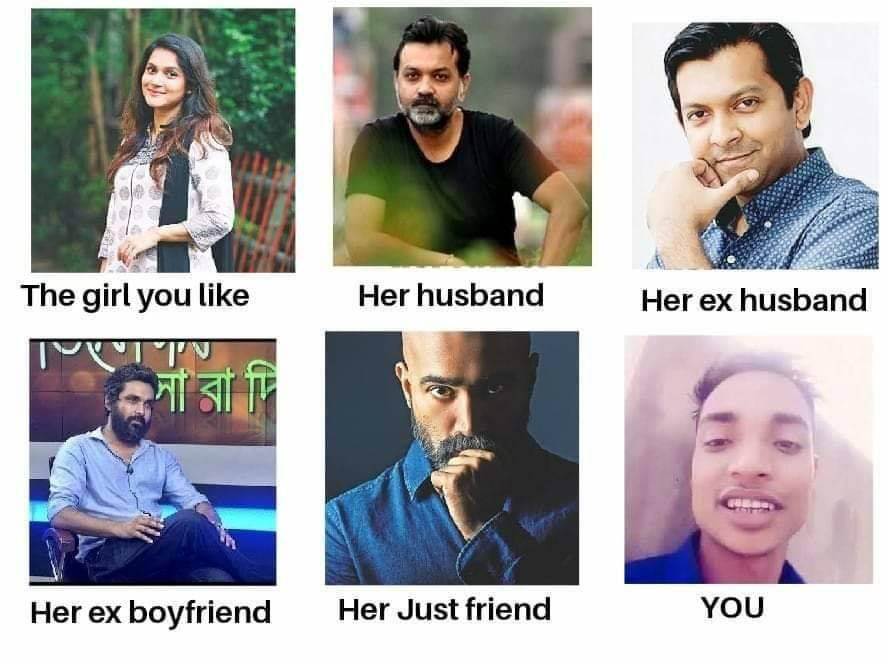
Caption: The girl you like   Her husband  Her ex husband   Her ex boyfriend   Her just friend    YOU
Label: hate